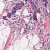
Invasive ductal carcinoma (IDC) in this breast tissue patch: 1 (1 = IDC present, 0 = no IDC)